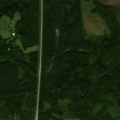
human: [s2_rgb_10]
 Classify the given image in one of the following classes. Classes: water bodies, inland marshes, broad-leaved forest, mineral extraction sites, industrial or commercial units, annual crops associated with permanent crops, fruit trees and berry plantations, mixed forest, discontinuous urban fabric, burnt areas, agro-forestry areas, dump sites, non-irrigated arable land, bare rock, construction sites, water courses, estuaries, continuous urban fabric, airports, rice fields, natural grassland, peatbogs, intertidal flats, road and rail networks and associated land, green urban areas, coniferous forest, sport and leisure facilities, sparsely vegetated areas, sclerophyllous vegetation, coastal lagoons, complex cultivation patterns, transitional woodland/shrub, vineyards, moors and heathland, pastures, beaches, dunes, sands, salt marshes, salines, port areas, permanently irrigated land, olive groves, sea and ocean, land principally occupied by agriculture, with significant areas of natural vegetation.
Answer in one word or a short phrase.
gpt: coniferous forest, mixed forest, transitional woodland/shrub, peatbogs